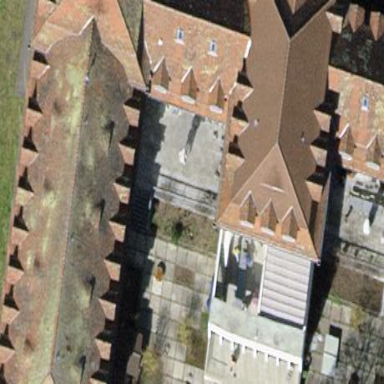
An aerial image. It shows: Hospital with hipped roof shape.